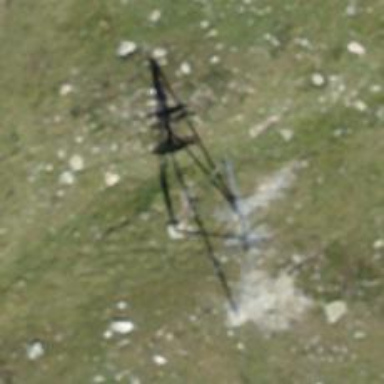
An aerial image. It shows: Pylon for aerialway.